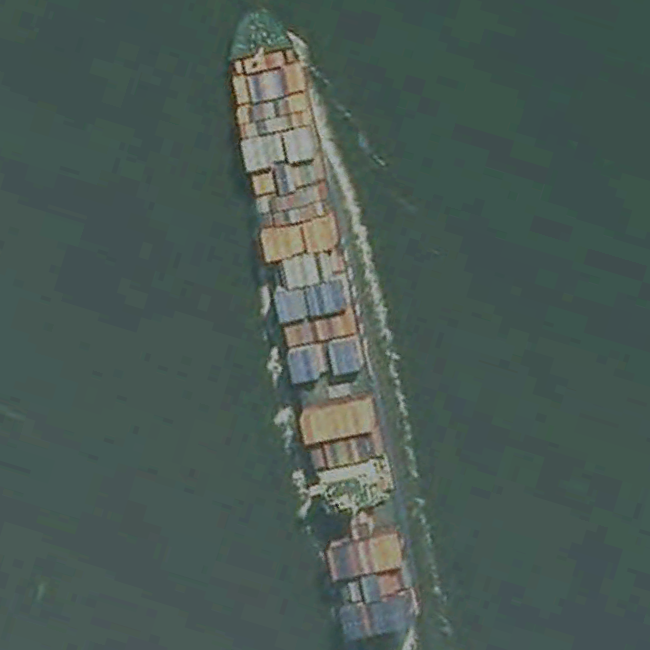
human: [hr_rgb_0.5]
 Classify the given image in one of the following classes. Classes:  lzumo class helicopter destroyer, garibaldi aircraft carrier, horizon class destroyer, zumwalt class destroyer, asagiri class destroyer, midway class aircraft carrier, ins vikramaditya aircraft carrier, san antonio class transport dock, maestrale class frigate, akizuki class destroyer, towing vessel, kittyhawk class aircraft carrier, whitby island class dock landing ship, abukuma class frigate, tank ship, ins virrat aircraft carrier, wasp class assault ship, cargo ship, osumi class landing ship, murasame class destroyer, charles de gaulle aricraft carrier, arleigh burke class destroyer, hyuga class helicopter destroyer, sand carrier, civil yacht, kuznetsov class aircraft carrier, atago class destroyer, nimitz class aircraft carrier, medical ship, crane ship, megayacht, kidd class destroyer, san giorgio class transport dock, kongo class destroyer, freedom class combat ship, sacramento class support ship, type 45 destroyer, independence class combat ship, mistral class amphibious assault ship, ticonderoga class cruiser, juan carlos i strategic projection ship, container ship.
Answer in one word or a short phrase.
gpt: Container ship